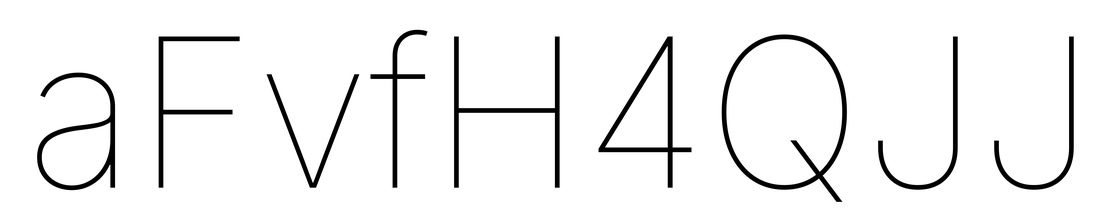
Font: Inter_Thin